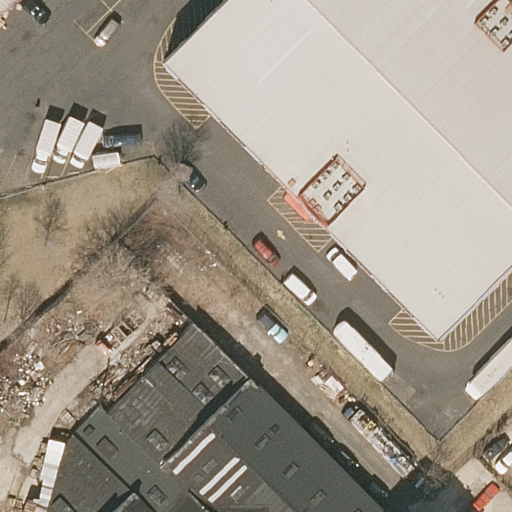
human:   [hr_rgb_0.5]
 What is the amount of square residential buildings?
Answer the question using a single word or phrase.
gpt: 0

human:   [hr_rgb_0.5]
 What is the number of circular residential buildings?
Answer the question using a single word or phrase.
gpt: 0

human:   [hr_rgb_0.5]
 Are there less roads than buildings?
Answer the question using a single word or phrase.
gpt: yes

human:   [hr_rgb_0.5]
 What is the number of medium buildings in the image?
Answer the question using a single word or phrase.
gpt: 0

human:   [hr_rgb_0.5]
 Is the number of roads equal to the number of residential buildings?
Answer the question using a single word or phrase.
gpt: no

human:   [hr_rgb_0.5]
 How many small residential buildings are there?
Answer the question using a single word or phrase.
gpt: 1

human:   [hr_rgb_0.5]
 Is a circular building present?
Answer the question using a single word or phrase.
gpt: no

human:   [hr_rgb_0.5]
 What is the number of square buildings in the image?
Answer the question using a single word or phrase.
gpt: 0

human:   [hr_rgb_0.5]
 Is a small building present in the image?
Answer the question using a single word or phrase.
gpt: yes

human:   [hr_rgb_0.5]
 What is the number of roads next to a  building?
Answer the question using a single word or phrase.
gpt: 2

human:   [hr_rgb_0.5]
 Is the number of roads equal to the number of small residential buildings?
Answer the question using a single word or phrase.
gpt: no

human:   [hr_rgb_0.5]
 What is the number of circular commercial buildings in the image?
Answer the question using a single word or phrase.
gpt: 0

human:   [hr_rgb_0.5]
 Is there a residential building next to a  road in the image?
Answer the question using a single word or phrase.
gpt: yes

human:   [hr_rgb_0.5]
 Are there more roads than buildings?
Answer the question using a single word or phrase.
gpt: no

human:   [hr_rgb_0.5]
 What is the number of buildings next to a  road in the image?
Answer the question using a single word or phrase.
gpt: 3

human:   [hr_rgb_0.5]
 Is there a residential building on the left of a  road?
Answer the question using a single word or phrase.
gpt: yes

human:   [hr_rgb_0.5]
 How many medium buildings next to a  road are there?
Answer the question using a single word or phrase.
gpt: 0

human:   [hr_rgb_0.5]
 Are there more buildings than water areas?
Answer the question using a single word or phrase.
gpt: yes

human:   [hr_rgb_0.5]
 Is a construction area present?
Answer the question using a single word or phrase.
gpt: no

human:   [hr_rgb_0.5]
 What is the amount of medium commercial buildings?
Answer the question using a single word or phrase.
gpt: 0

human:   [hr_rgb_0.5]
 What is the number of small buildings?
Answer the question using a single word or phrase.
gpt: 1

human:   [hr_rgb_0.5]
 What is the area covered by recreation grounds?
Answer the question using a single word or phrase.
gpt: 0m2

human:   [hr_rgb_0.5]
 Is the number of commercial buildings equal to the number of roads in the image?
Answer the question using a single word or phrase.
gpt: no

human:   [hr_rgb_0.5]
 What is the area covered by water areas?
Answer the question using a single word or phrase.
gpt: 0m2

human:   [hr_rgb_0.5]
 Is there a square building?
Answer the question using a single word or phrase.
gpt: no

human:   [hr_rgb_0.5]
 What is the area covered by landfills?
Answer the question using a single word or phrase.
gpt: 0m2

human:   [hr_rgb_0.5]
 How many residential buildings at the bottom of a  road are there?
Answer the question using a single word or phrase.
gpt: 1

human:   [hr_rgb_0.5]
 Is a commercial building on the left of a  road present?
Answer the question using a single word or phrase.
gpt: no

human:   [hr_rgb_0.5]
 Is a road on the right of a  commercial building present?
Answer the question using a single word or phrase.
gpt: no

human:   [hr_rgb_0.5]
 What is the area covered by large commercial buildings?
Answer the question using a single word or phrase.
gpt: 0m2

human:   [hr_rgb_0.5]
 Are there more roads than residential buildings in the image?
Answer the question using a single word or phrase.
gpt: no

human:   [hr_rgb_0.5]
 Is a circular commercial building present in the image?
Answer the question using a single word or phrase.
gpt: no

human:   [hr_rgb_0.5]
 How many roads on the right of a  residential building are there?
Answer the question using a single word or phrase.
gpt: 2

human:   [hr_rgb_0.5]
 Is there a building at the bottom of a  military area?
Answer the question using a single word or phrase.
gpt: no

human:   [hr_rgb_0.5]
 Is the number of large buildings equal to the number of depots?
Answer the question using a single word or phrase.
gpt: no

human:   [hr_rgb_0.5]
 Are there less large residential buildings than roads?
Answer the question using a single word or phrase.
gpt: no